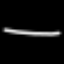
Label: line